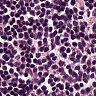
Metastatic tissue present: no